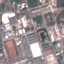
Land use / land cover class: Industrial